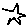
Label: star